Interaction volume radius: 10 \u00c5
Interaction volume height: 25 \u00c5
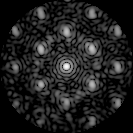
Disorder parameter: 0.435